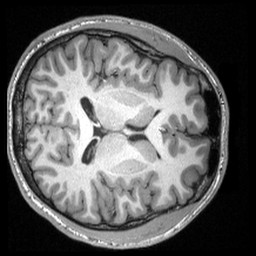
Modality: T1w
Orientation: axial
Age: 21
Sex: male